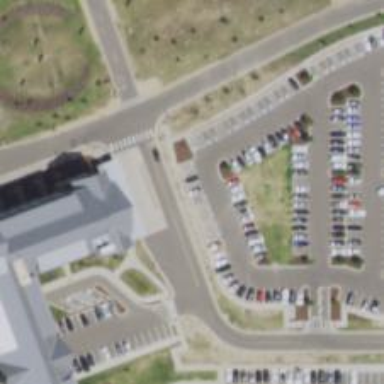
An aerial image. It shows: Parking space is available.